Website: crate-barrel
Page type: account-selection
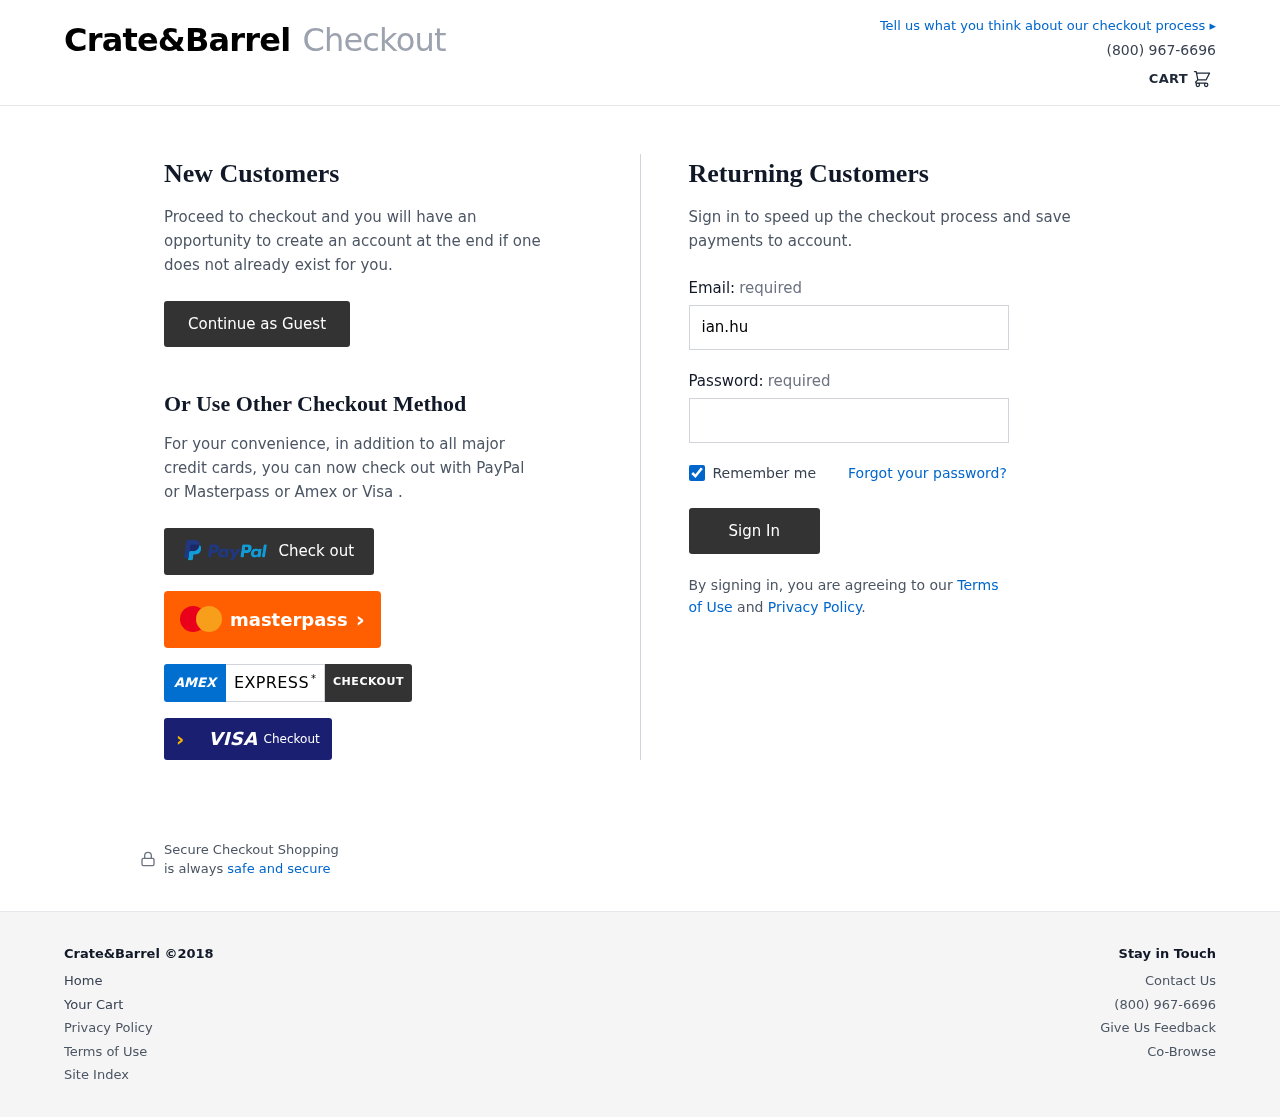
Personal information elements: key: PII_LOGIN_USERNAME
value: ian.hughes